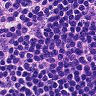
Metastatic tissue present: no